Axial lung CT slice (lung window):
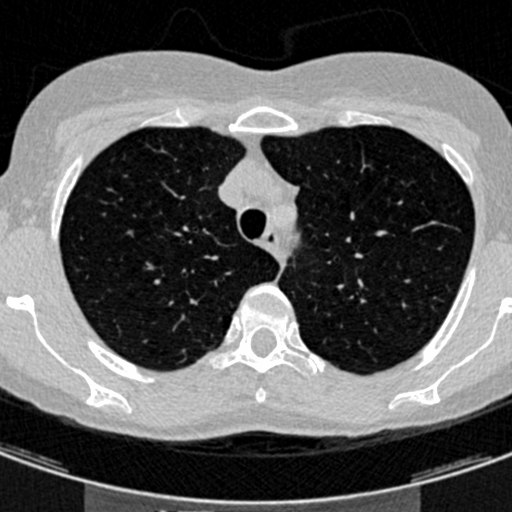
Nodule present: no